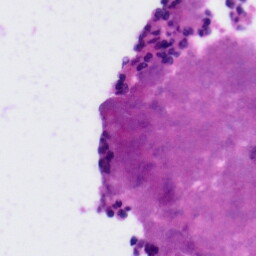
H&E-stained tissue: Tonsil